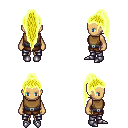
a pixel art fantasy rpg character, female body template, human, tanned skin, leather chest armor, metal pants, gold extra-long topknot hairstyle, metal boots, four views (front, back, left, right), 2x2 character sprite sheet, small pixel art, hard edges, no anti-aliasing